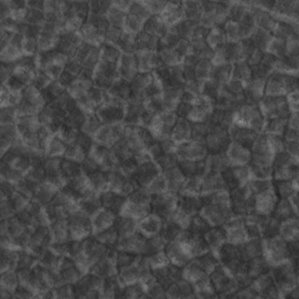
Label: non_frost